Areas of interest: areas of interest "Golf Course"
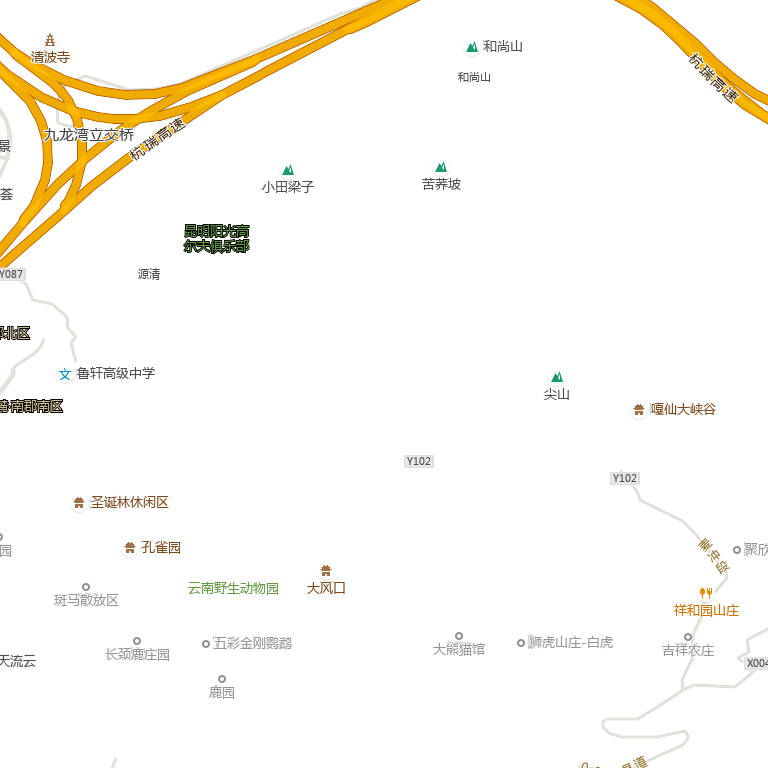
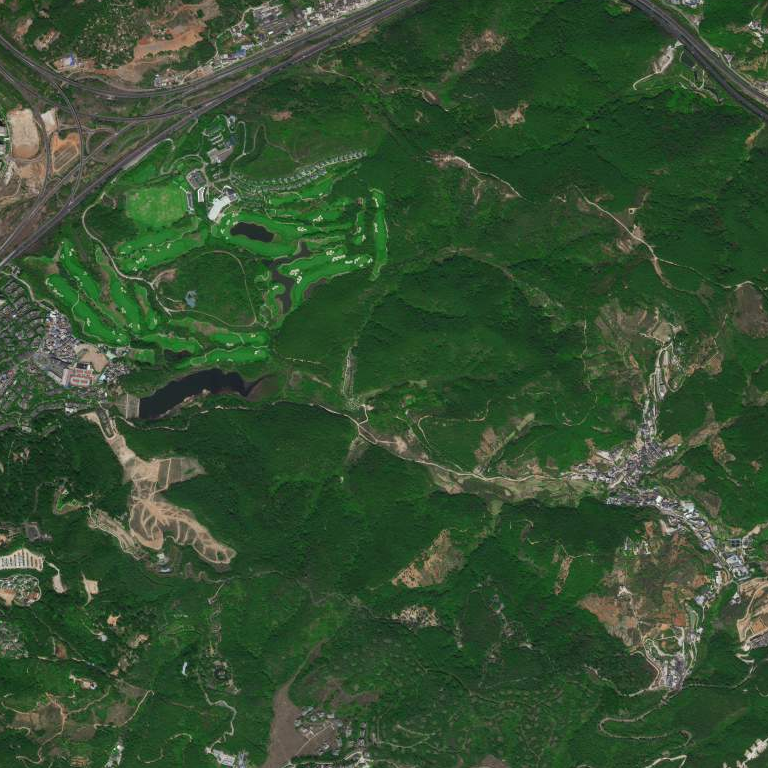